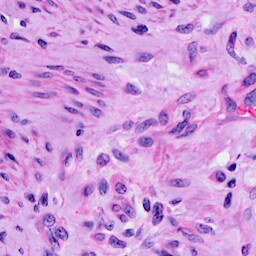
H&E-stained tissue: Cervix